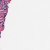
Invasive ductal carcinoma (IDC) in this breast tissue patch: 1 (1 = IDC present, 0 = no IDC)